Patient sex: F
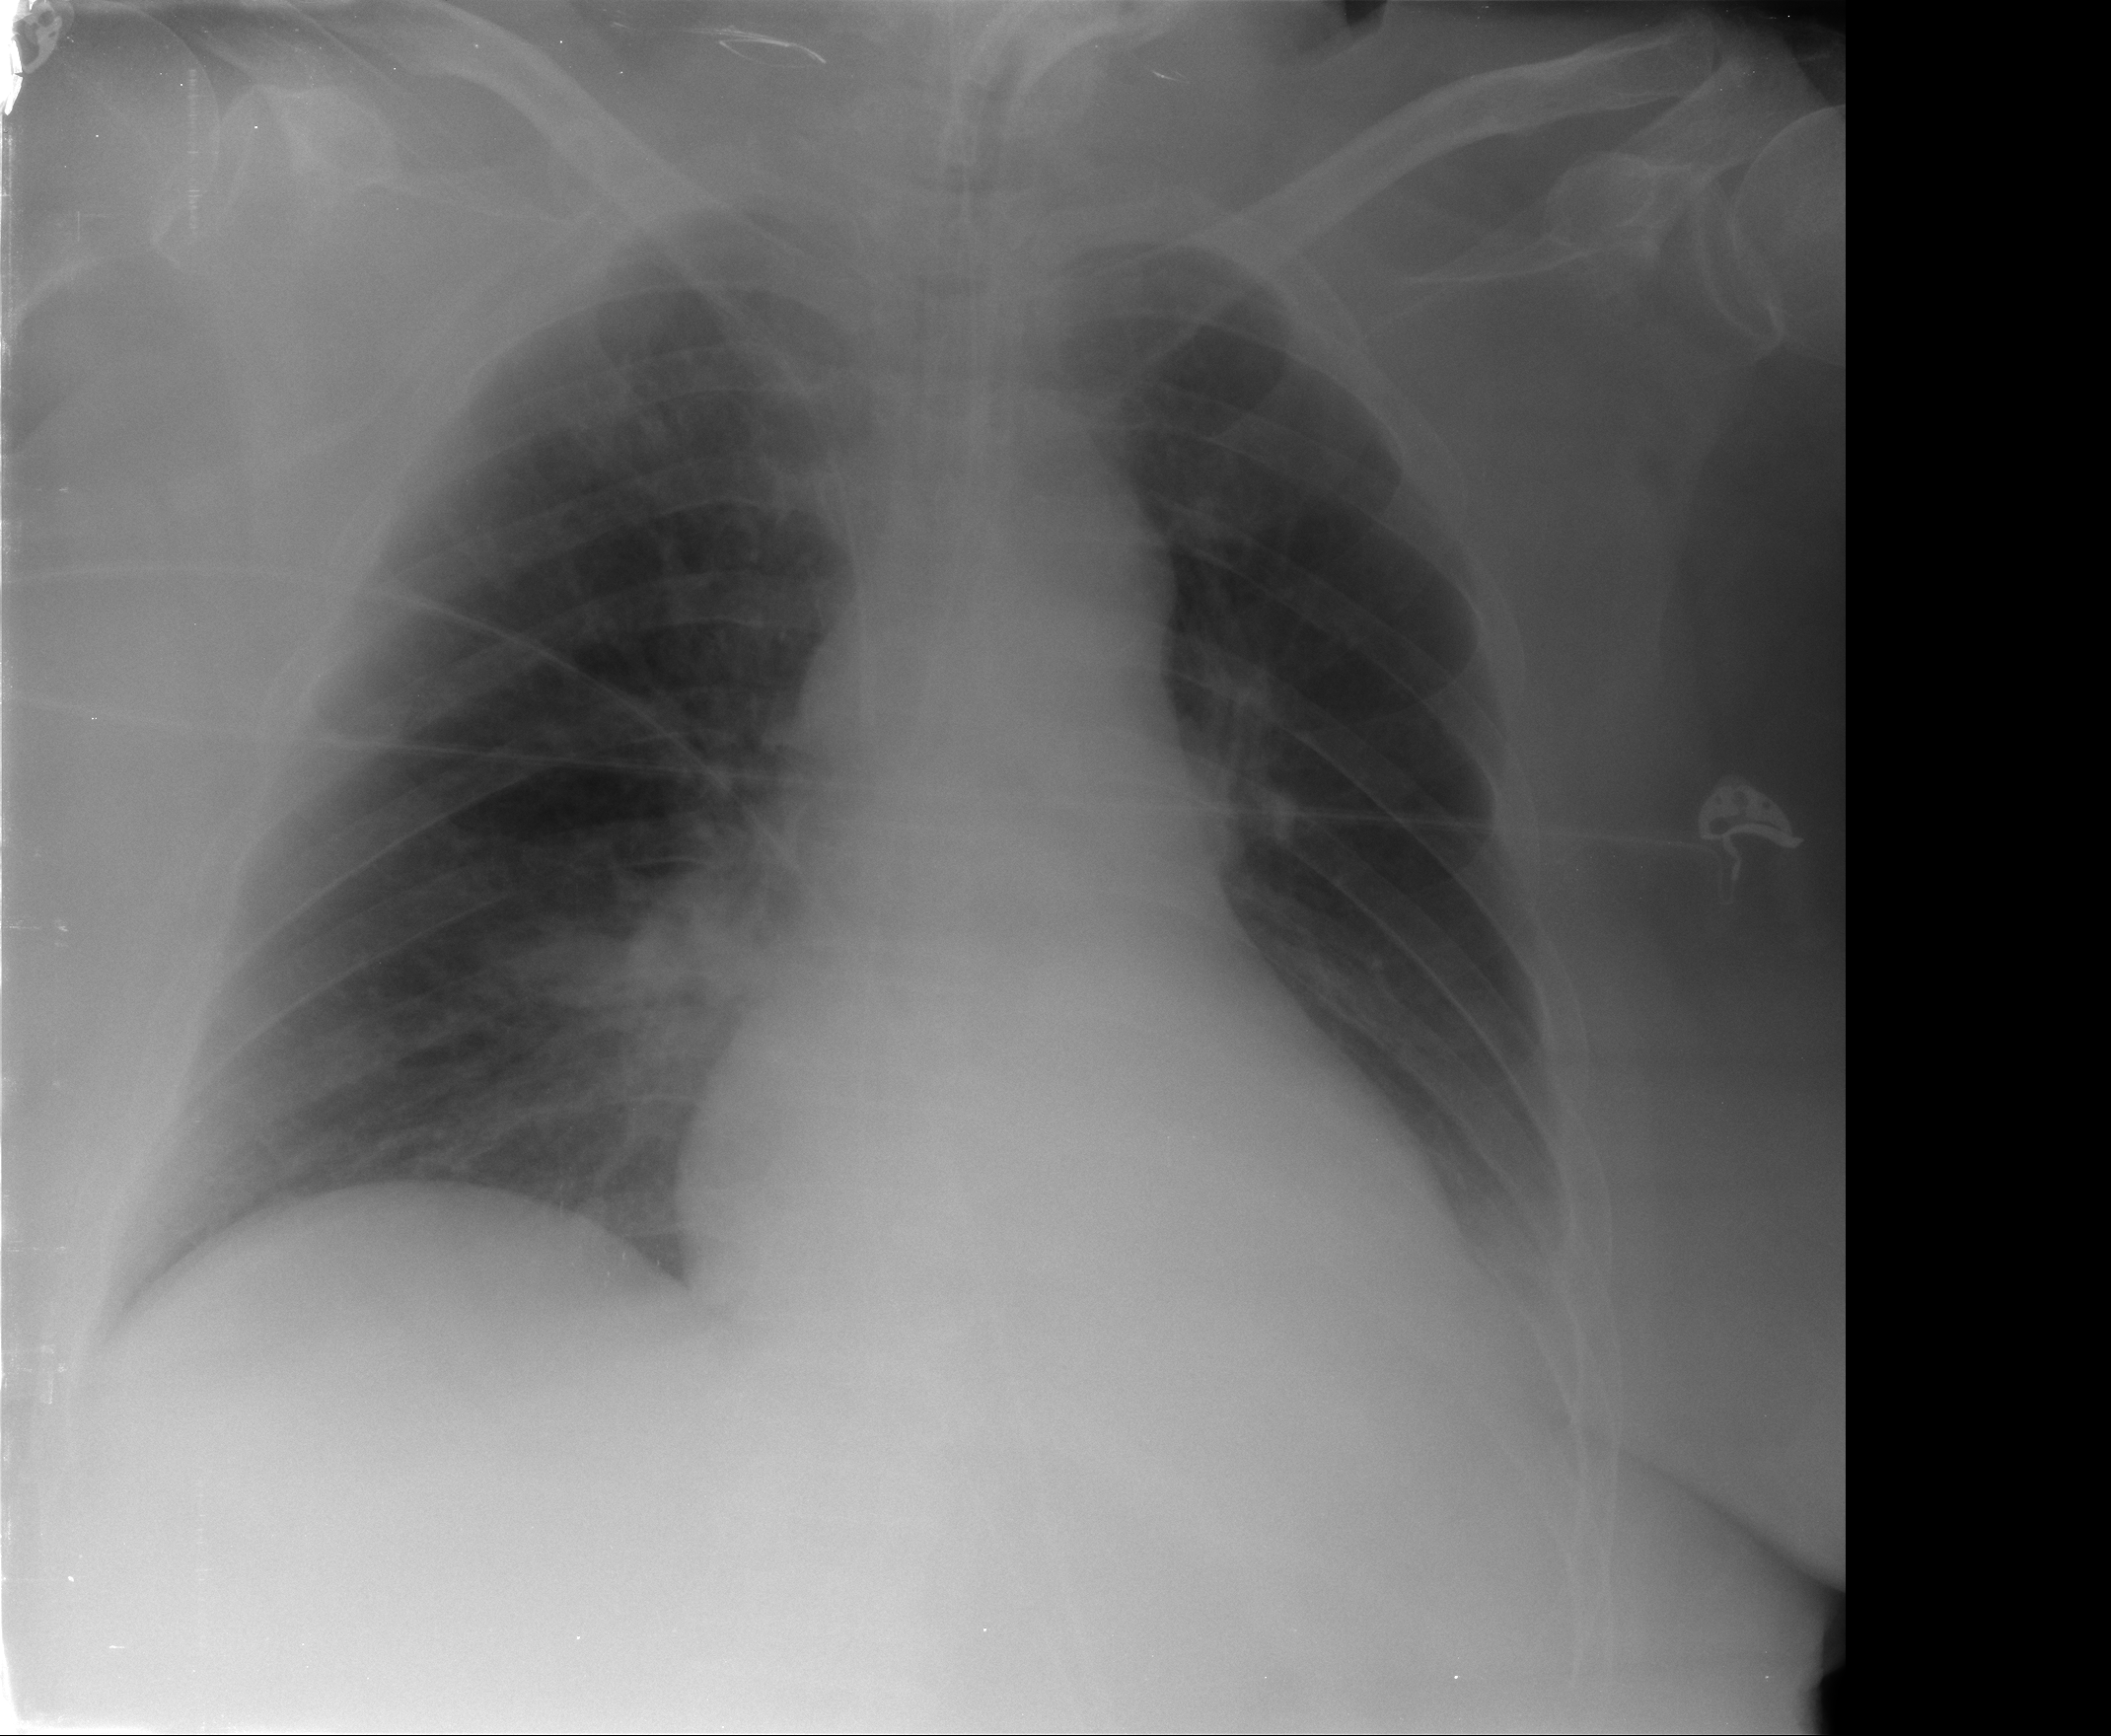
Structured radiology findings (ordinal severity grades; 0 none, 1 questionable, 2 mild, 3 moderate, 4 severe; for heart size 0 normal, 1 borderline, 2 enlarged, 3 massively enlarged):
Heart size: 0
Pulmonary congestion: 0
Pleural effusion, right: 0
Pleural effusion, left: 1
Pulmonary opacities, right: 0
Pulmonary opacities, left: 0
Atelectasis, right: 2
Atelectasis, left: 2